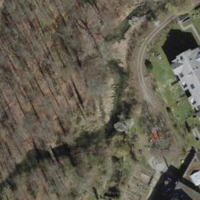
EUNIS habitat code: 41
Species observed at this site:
Prunus padus